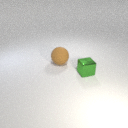
small green metal cube in front of large brown rubber sphere